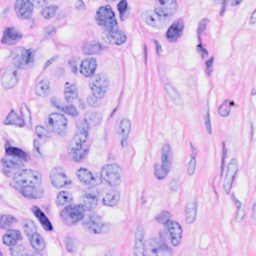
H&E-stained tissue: Breast